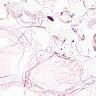
Metastatic tissue present: no